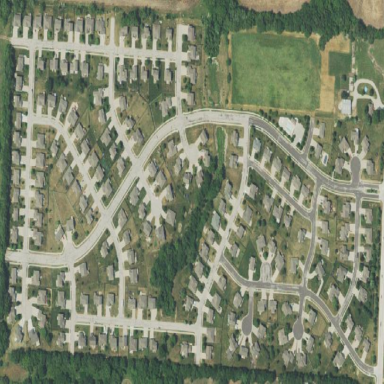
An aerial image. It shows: This residential area consists of single-family homes.